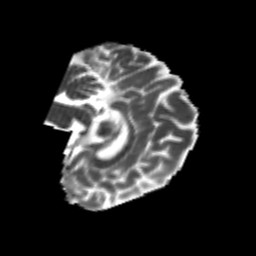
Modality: MD
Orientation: sagittal
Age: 21
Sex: female
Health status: healthy
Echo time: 0.074 s